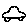
Label: car